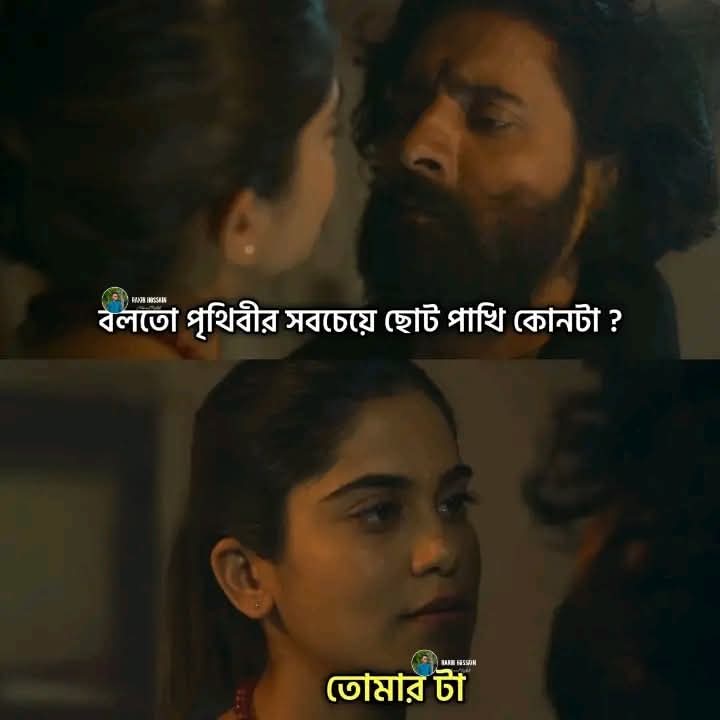
Text: বলতো পৃথিবীর সবচেয়ে ছোট পাখি কোনটা?
তোমার টা
Label: Non Hate